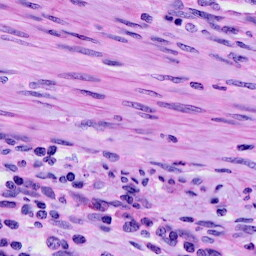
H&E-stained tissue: Cervix